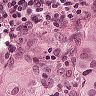
Metastatic tissue present: yes